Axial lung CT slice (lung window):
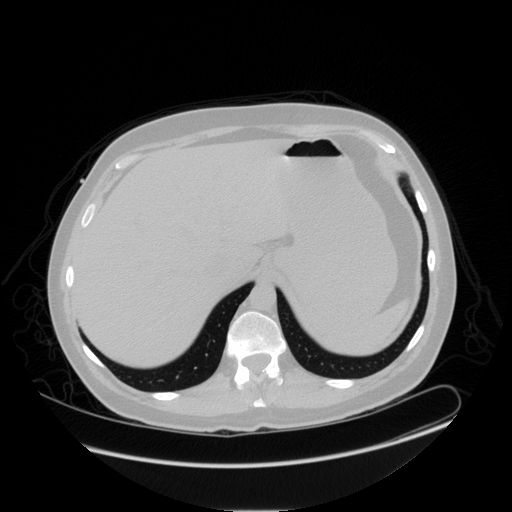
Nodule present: no